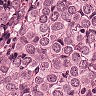
Metastatic tissue present: yes